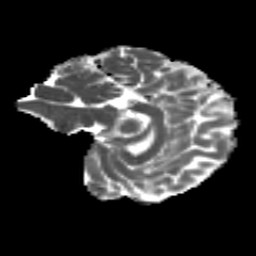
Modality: MD
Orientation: sagittal
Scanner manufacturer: siemens
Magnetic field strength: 3 T
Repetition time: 4.16 s
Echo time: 0.0806 s